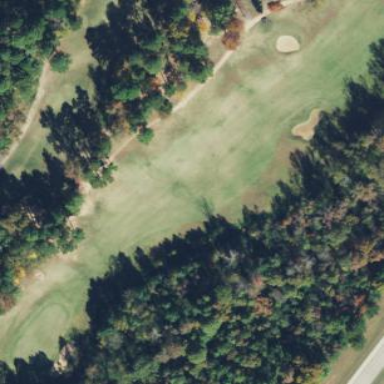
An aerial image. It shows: Golf fairway in the image.